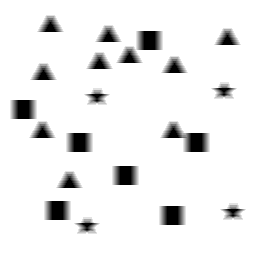
Squares: 7
Triangles: 10
Stars: 4
Total shapes: 21